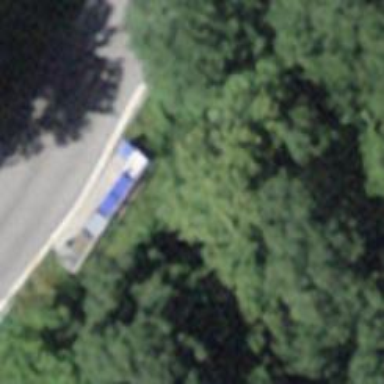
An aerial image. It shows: Recycling container at amenity designated for recycling.